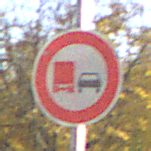
Verkehrszeichen: UeberholverbotKraftfahrzeuge
Umgebung: Outdoor, Urban
Tageszeit: SunriseSunset
Wetter: PartlyCloudy
Licht: Natural
Jahreszeit: Autumn
Kontrast: HighContrast